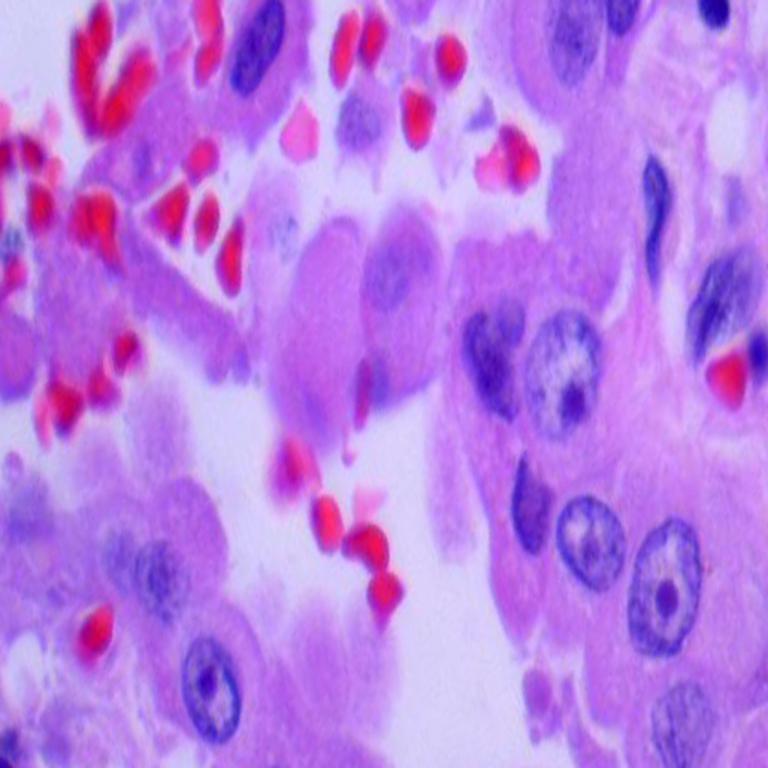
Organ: lung
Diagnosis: adenocarcinomas